Question: In LogCat, when I click the "clear all" button, it appears to clear all of the logs. However, if I change the log level, and come back to the previous log level, all of the logs have returned.
For example, I'm looking at "Verbose". I choose "Clear all". The log clears. I switch over to "Debug". I switch back to "Verbose", now all of the Verbose logs that I thought I cleared, have now come back. It displays everything since I opened Android Studio.
Additionally, the same issue occurs if I clear all, and then re-launch my app; I get flooded with old debug messages before seeing any new ones.

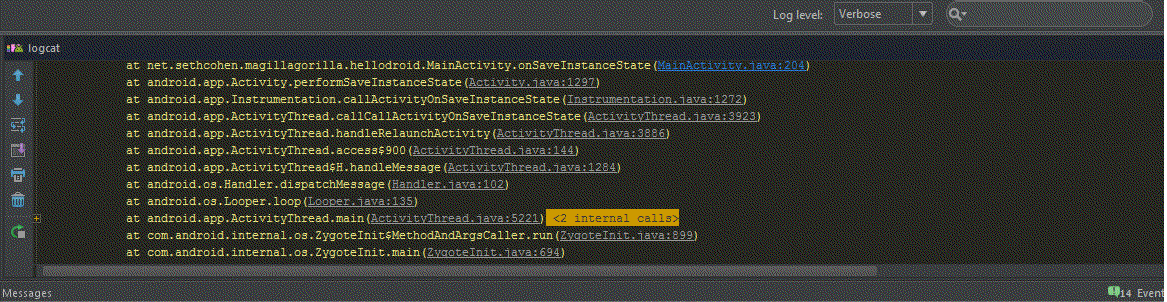
Answer: The following screenshot is from Android Studio 1.1 Beta 4.

Hope this helps.